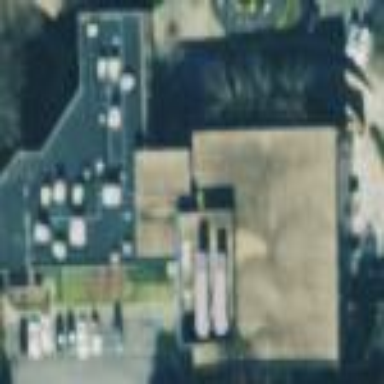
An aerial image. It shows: Commercial building.